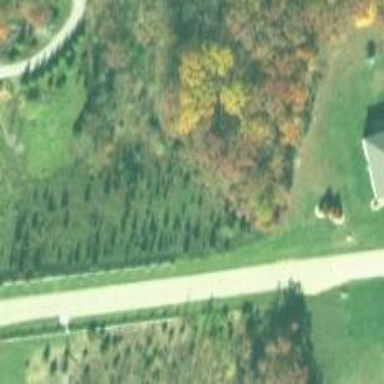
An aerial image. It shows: Culvert tunnel.